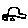
Label: car